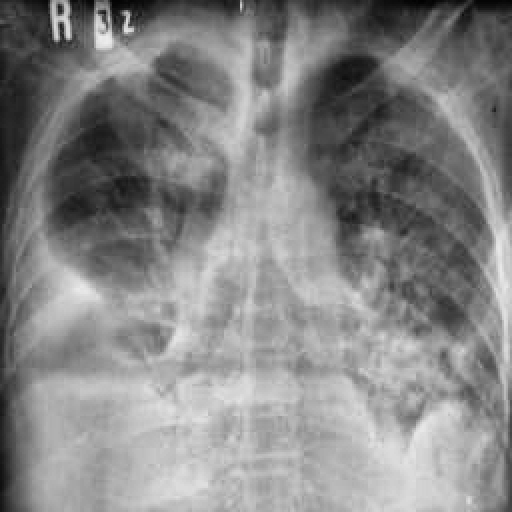
Finding: TUBERCULOSIS